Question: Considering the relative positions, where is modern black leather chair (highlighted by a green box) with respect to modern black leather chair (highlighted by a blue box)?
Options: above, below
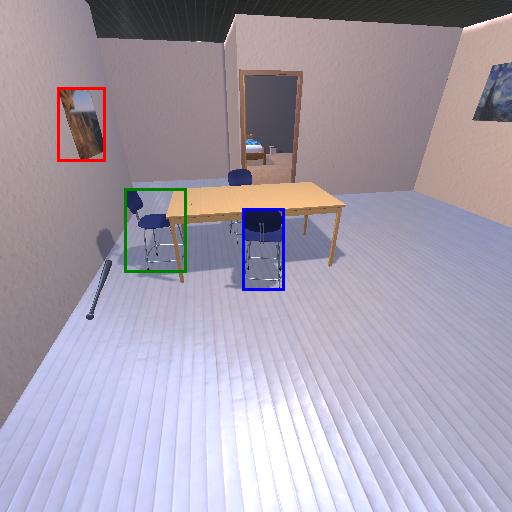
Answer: above